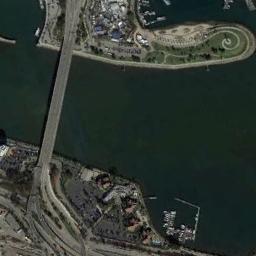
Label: bridge